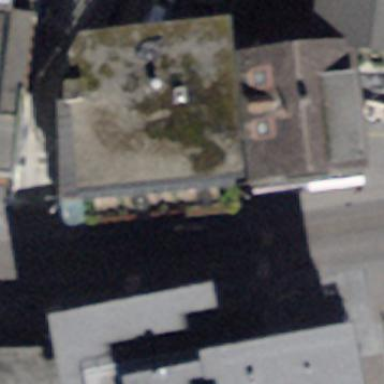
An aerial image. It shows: Hotel building.